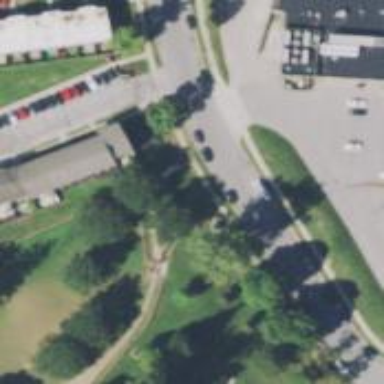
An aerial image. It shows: The Thurber Drive East West Sidewalk is footway road.